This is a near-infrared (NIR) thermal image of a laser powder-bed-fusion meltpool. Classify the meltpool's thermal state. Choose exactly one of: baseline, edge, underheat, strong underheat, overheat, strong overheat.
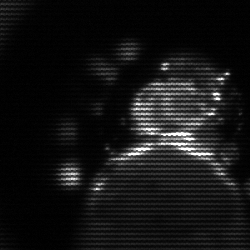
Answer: edge